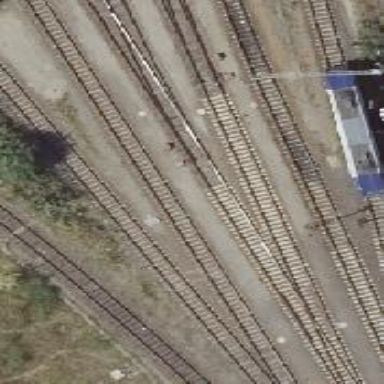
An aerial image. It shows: Railway switch.